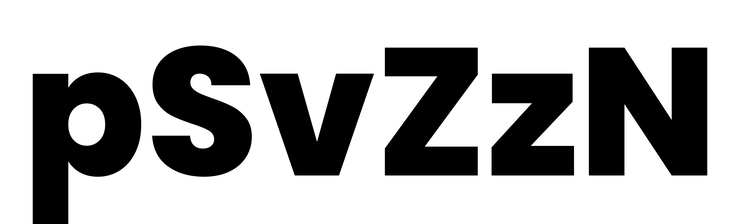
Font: Poppins-ExtraBold